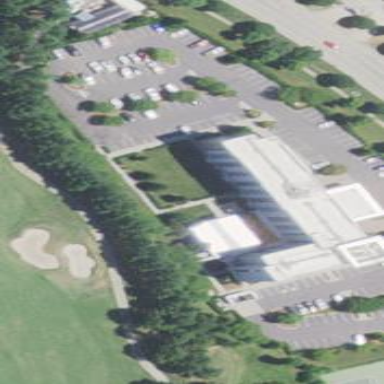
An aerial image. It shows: Hotel building.